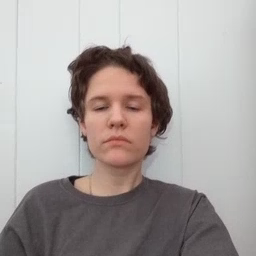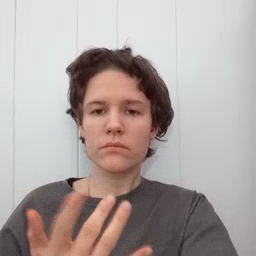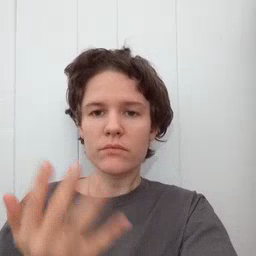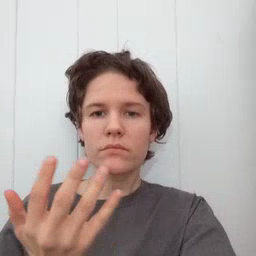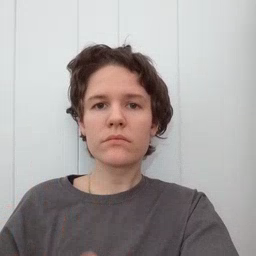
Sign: wait